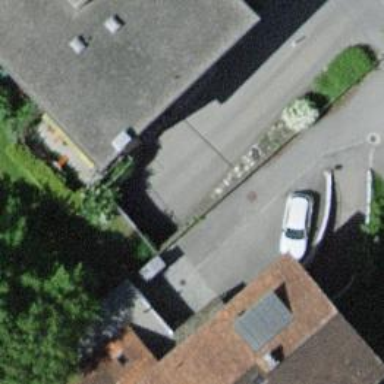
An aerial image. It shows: Parking entrance.